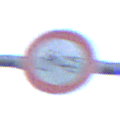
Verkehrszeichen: VerbotMofas
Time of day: SunriseSunset
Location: Outdoor (RoadRail)
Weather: PartlyCloudy
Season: NotSpecified
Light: Natural